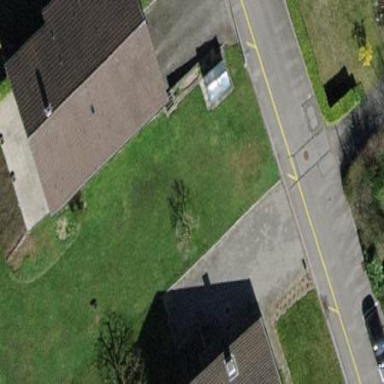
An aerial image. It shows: Detached building.